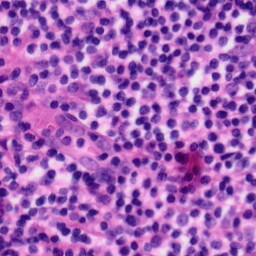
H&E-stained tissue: Tonsil